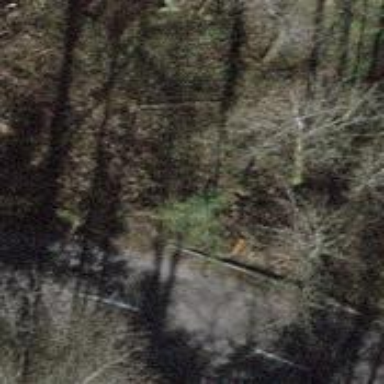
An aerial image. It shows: View of pole with roofed pipeline marker.